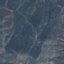
Land use / land cover class: HerbaceousVegetation